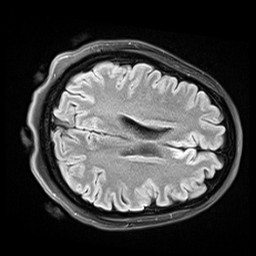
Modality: FLAIR
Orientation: axial
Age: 37
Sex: female
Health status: healthy
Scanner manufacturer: siemens
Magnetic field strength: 3 T
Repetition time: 9 s
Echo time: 0.088 s